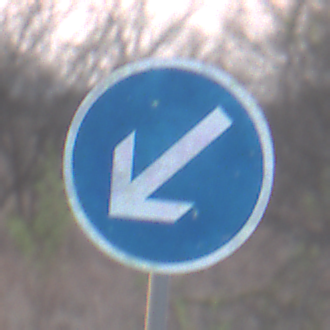
Verkehrszeichen: VorgeschriebeneVorbeifahrtLinks
Umgebung: Outdoor, Nature
Tageszeit: SunriseSunset
Wetter: Clear
Licht: Natural
Jahreszeit: NotSpecified
Kontrast: LowContrast